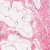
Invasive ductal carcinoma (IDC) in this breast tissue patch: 0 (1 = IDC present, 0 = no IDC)